Question: I have a list view and grid view which are submit buttons and I have sort selection if I click on one of the select options the form will be submitted but I want to keep $_POST value whether the list had been clicked or Grid because when I submit the form the data will be gone
I want something like:

<URL>
I cannot remove onchange submit of select drop down and simply first choose the drop down selection and then submit the buttons because I need it to be like that for when going to the option load the form with new information
The reason why I am submitting on onchange is that I need it because I sort my items with this submit
my question is how can I have them both? do I need two forms? do I need to use jQuery?
or php will do the work?
I kept value of option after submit by javascript but I don't know how to maintain the value of $_POST that which one had been clicked
how can I keep $_POST value when it has been set and submit the form on onchange of sort?
'''
<form method="post" action="">
<div id="gridSort">
<span>View Results As:</span> <span>
<input type="submit" class="listButtons" name="view" value="List"> </span> <span>
<input type="submit" class="resultButtons" name="view" value="Grid"></span>
<select id="sortSelect" class="sortSelect" size="1" name="sort" onchange="this.form.submit();">
<option selected>Sort</option>
<option value="Name">Name</option>
<option value="PriceLowToHigh">Price - Low</option>
<option value="PriceHighToLow">Price - High</option>
</select>
</div>
</form>
<script type="text/javascript">
document.getElementById('sortSelect').value ="<?php if(! $_POST['sort']):?>"Sort"<?php else: echo $_POST['sort']; endif;?>";
</script>
<?php
if(isset($_POST["view"])):
if($_POST["view"]=="Grid")
{
echo "Grid clicked";
echo "<br/>";
}
if($_POST["view"]=="List" )
{
echo "List clicked";
echo "<br/>";
}
endif;
?>
'''
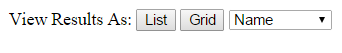
Answer: Here is what I did for someone who will become frustrated like me:
'''
<form method="post" action="" id="myform">
<div id="gridSort">
<input type="hidden" name="selected_sort" value="<?php echo !empty($_POST['sort']) ? strip_tags($_POST['sort']) : ''; ?>" />
<input type="hidden" name="selectionList_view" value="<?php echo !empty($_POST['Listview']) ? strip_tags($_POST['Listview']) : ''; ?>" />
<input type="hidden" name="selectionGrid_view" value="<?php echo !empty($_POST['Gridview']) ? strip_tags($_POST['Gridview']) : ''; ?>" />
<span>View Results As:</span> <span>
<input type="submit" class="listButtons" name="Lisview" value="List"> </span> <span>
<input type="submit" class="resultButtons" name="Gridview" value="Grid"></span>
<select id="sortSelect" class="sortSelect" size="1" name="sort" onchange="this.form.submit();" >
<option selected>Sort</option>
<option value="Name">Name</option>
<option value="PriceLowToHigh">Price - Low</option>
<option value="PriceHighToLow">Price - High</option>
</select>
</div>
</form>
<script type="text/javascript">
document.getElementById('sortSelect').value ="<?php if(! $_POST['sort']):?>"Sort"<?php else: echo $_POST['sort']; endif;?>";
</script>
<pre>
<?php print_r($_POST); ?>
</pre>
'''